Field crop: maize
Growth stage: 1
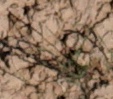
Species: lolium